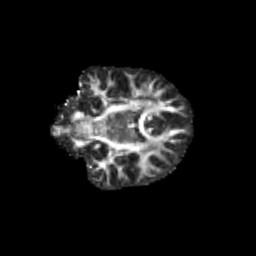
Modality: FA
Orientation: coronal
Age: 11
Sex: female
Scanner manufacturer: siemens
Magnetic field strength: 3 T
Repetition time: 3.8 s
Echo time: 0.07 s